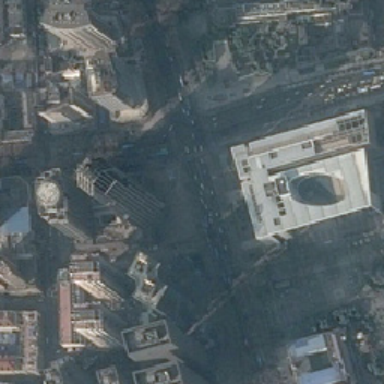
Business are moving vehicles on the street .